Chest X-ray:
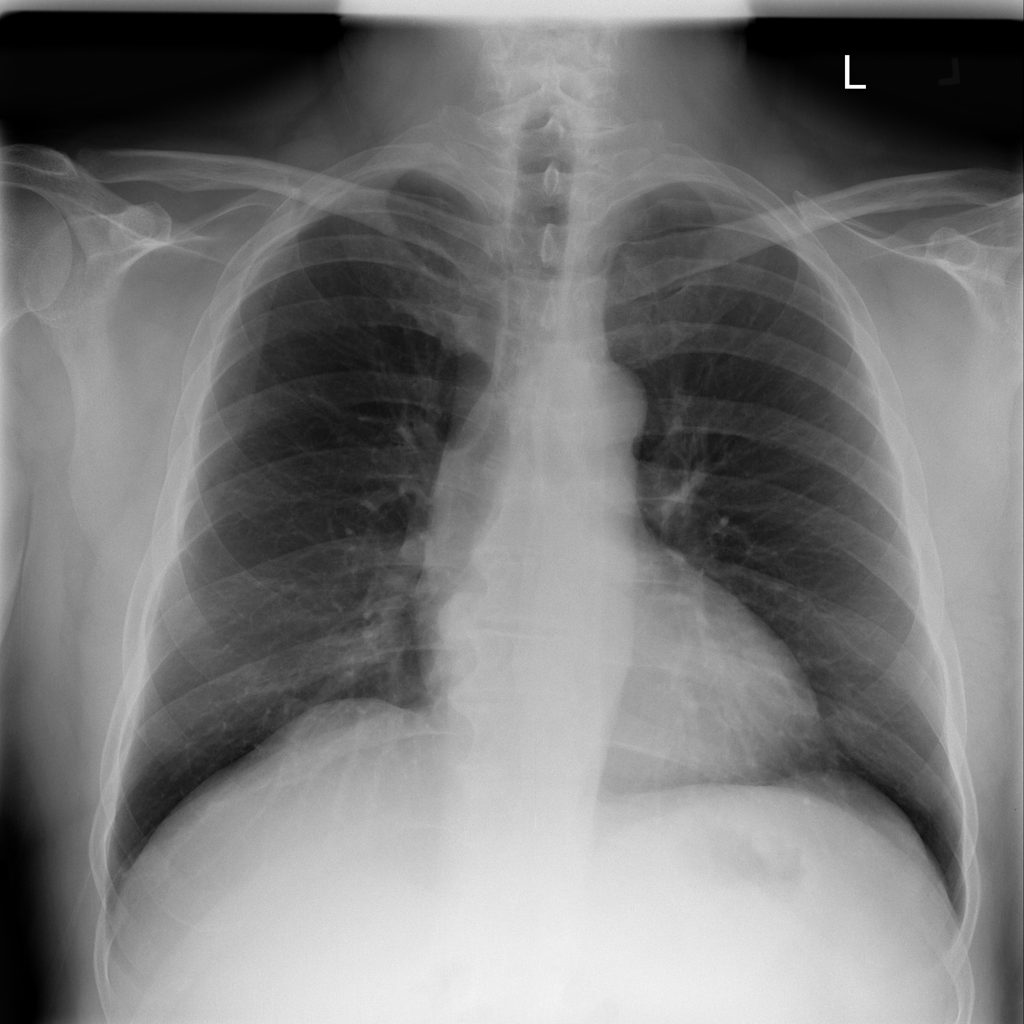
No abnormal finding: yes